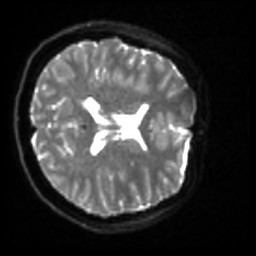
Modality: sbref
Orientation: axial
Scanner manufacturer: siemens
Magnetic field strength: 3 T
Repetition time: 4 s
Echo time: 0.0594 s